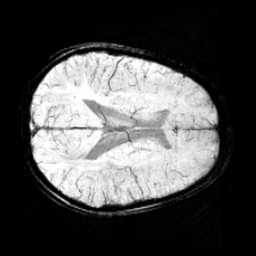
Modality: minIP
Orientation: axial
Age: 11
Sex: female
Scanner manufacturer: siemens
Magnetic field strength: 3 T
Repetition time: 0.027 s
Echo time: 0.02 s